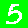
Digit: 5